Question: I just installed the CRM Development Toolkit and everything seems to be working fine until I need to deploy the plugins. According to the tutorials I should have a option just below when i right click on the project package(in this case ). Unfortunately I have no such option.
Any ideas what I might be doing wrong?

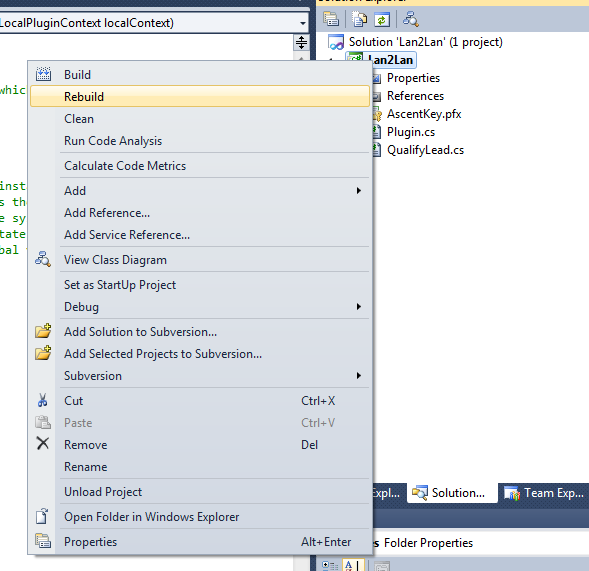
Answer: If you want to deploy in this manner, create your initial project using the Solution Template rather than the individual plug-in library template. It will create projects for plug-ins, workflows and SilverLight. You can delete the projects you don't need. In the end you should have a project called 'CrmPackage' which you can right click on and have a 'Deploy' option.